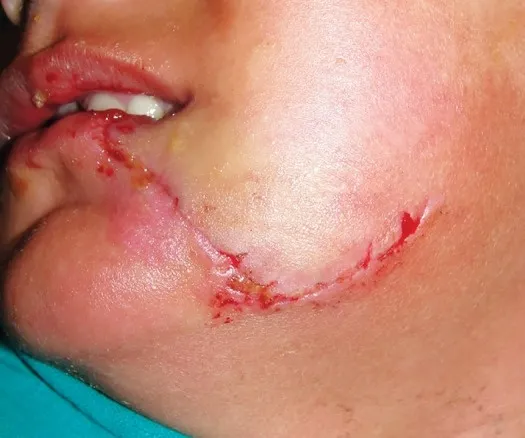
Follow-up picture after removal of sutures.
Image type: medical_photograph (other_medical_photograph)